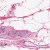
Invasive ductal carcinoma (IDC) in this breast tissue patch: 0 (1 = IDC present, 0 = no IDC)